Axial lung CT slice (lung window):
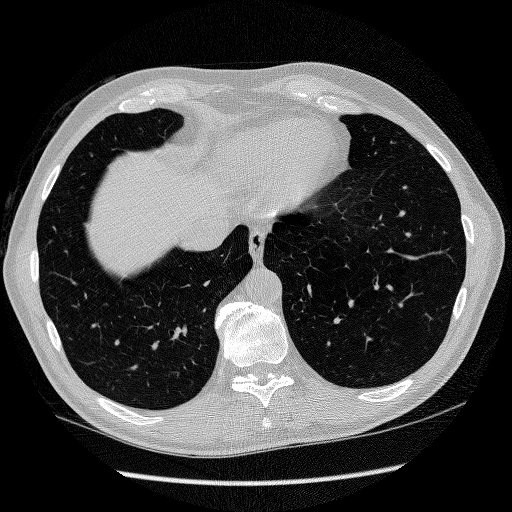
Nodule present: no